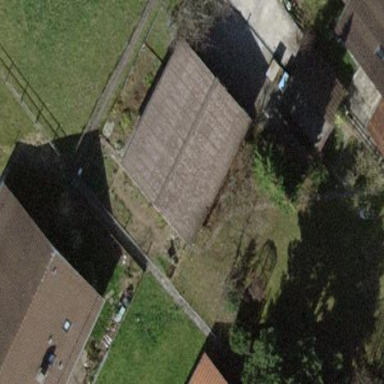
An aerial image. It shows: Garage building.